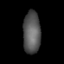
Tissue: lung
Cell type: Fibroblasts
Senescence score: 0.6297
Nuclear area (px): 727
Mean DAPI intensity: 86.596